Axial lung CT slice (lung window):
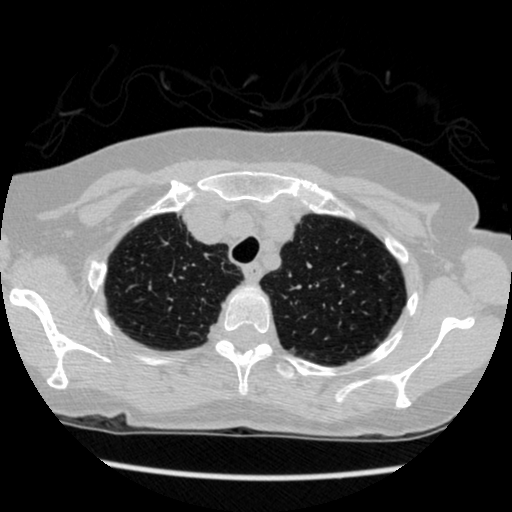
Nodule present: yes
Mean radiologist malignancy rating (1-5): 2.25